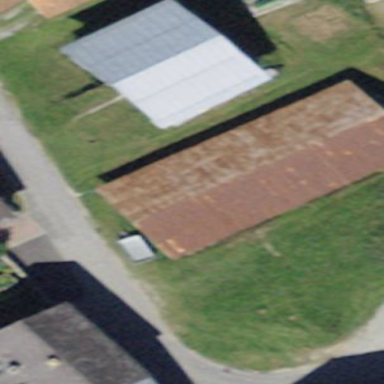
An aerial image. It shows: Shed building.